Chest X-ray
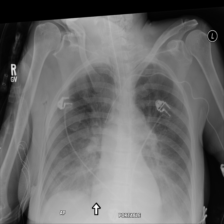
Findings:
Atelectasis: negative
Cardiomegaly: negative
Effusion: negative
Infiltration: negative
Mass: negative
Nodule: negative
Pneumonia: negative
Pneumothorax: negative
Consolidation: positive
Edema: negative
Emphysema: negative
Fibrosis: negative
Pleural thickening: negative
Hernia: negative